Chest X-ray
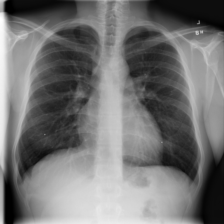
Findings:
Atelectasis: negative
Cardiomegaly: negative
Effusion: negative
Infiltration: negative
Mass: negative
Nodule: negative
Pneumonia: negative
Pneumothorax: negative
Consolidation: negative
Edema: negative
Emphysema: negative
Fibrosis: negative
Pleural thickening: negative
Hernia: negative